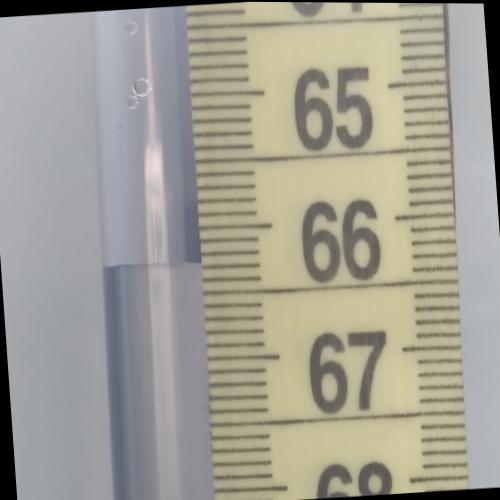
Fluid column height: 66.3 cm